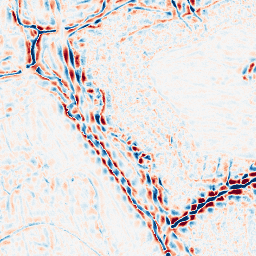
Category: wavelet
Decomposition family: wavelet_biorthogonal
Decomposition parameters: wavelet: bior5.5
level: 3
Upsampling method: bspline
Upsampling parameters: scale: 8
Upsampling scale: 8